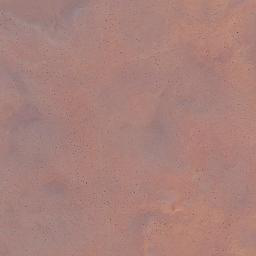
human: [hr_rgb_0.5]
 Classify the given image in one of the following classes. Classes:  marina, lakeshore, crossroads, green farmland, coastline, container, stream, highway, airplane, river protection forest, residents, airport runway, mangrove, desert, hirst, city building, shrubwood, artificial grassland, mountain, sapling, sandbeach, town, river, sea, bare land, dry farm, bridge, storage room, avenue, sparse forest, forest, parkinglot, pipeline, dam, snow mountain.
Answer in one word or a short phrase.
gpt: desert